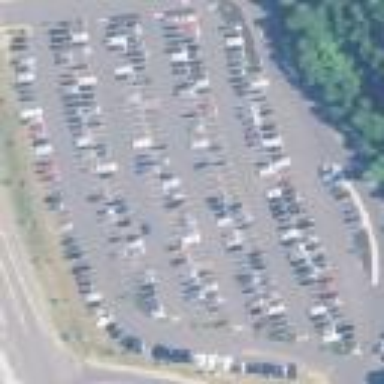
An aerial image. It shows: Parking area with asphalt surface. It is park and ride for buses.